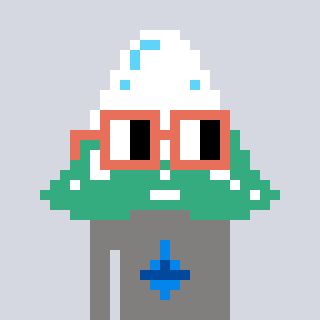
a pixel art character with square orange glasses, a snowy mountain-shaped head and a bluegrey-colored body on a cool background